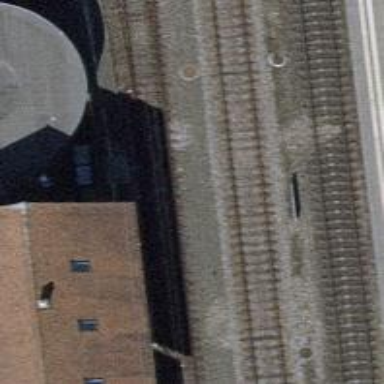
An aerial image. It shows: Stop position for public transport at railway stop.